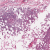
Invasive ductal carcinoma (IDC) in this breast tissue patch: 1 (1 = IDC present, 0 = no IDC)